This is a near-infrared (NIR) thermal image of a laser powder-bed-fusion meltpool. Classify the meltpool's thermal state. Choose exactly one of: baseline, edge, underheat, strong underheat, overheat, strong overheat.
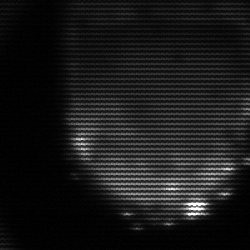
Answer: edge